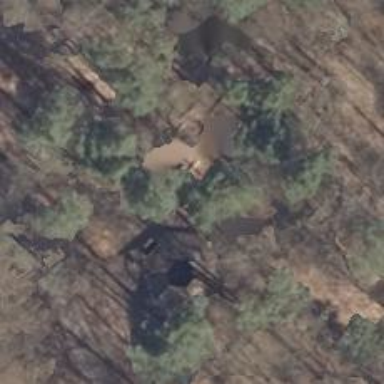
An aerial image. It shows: Shelter at picnic site.